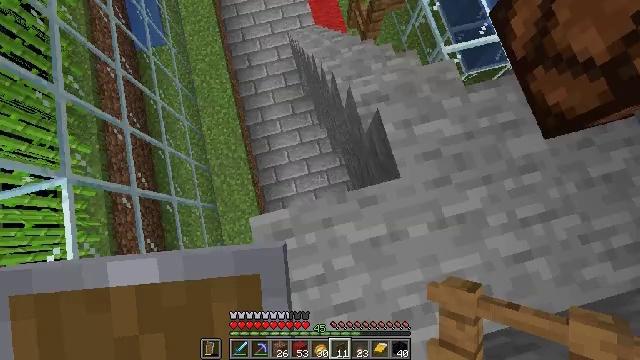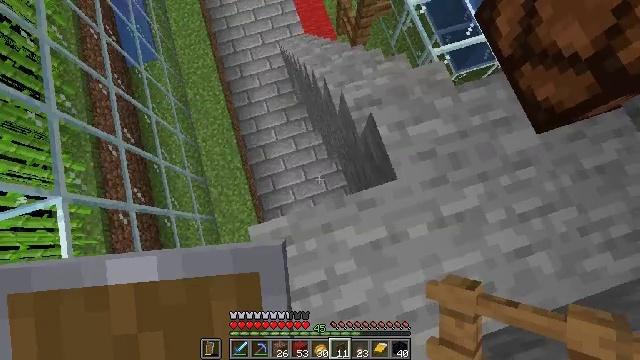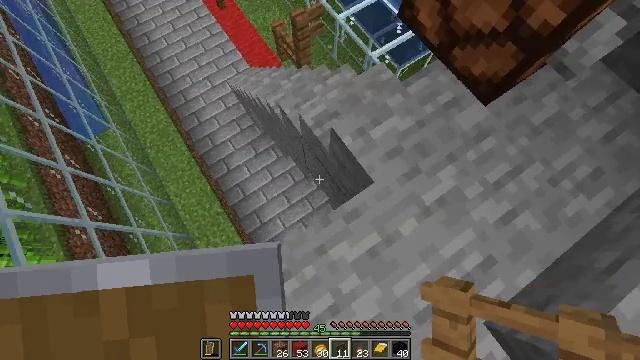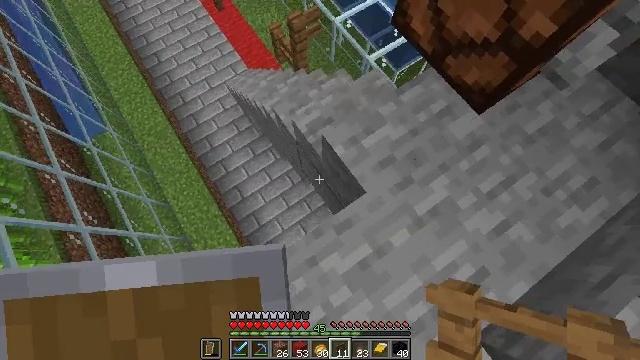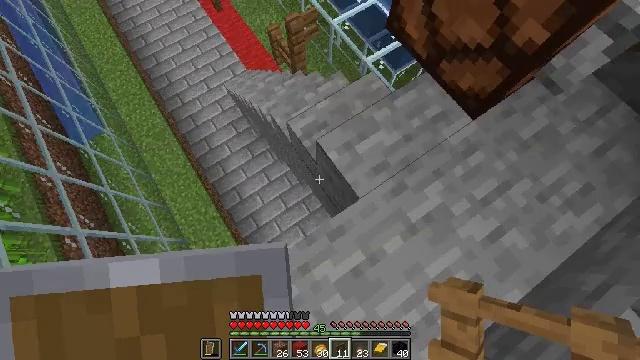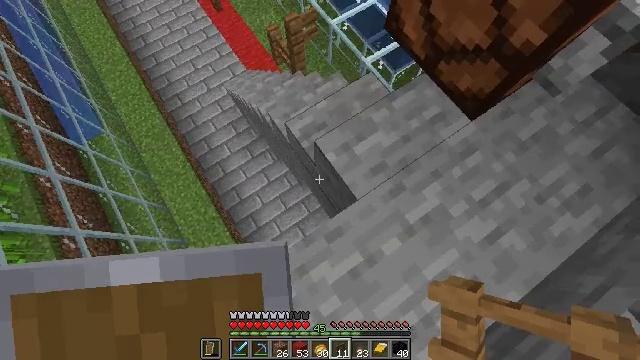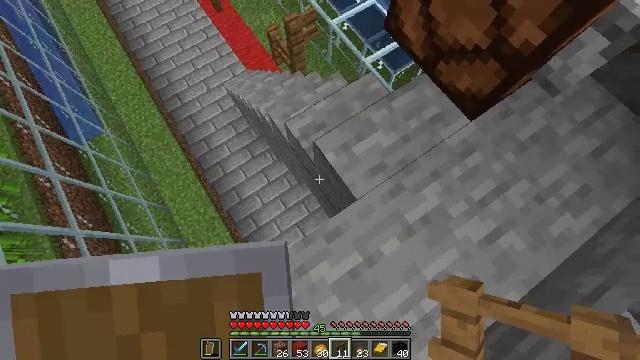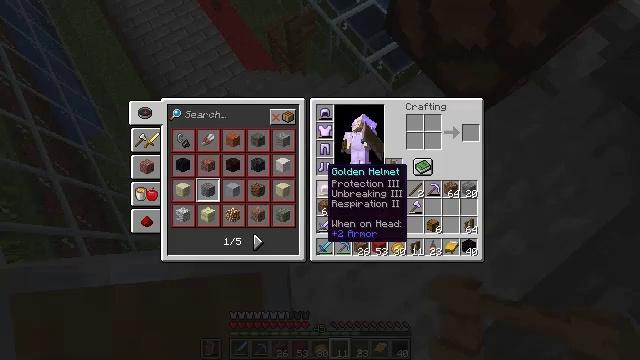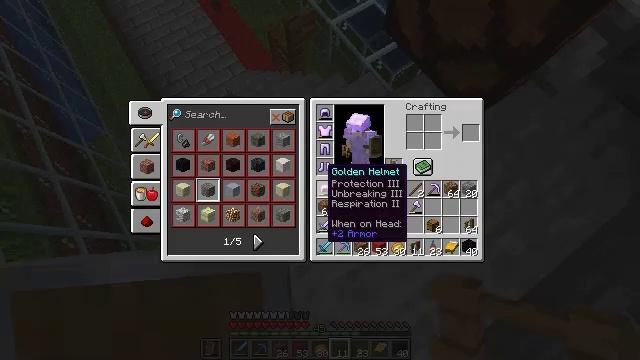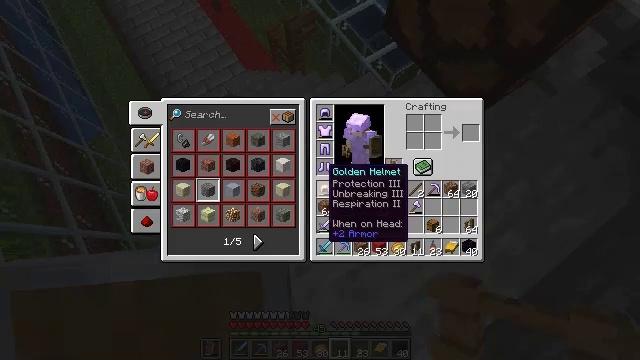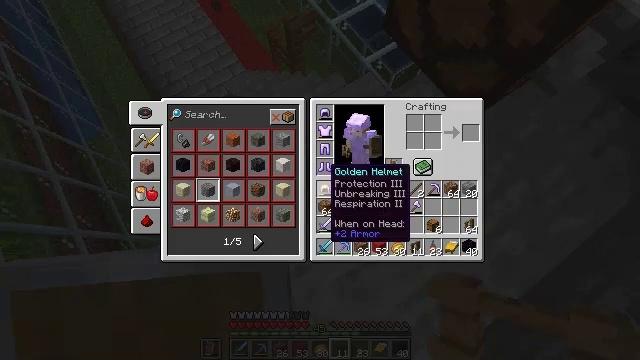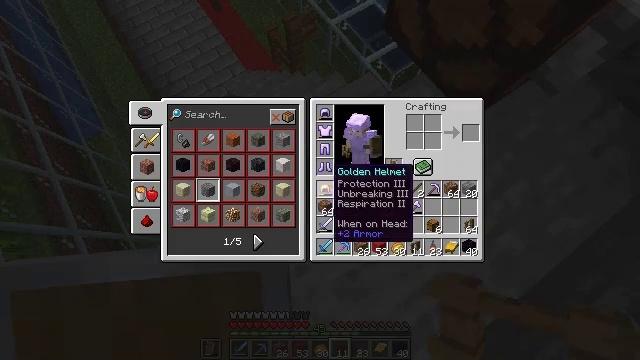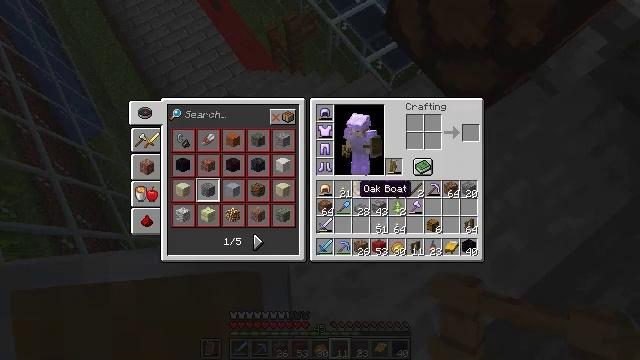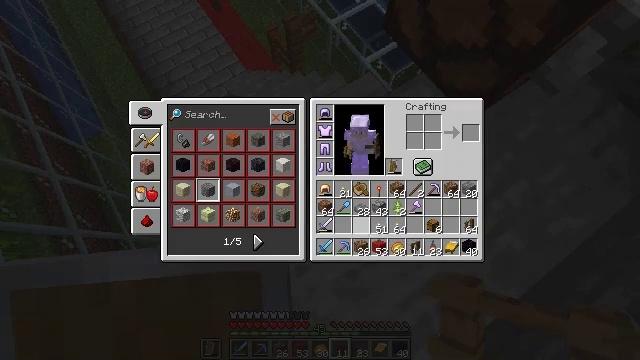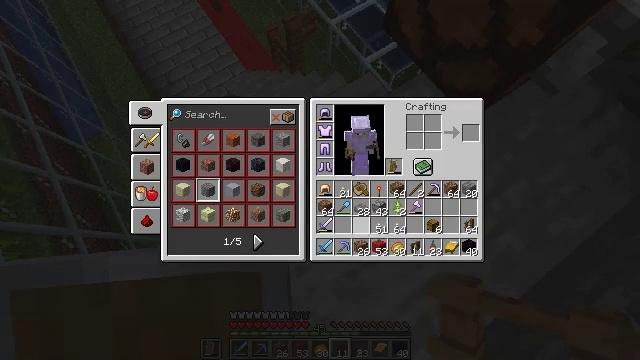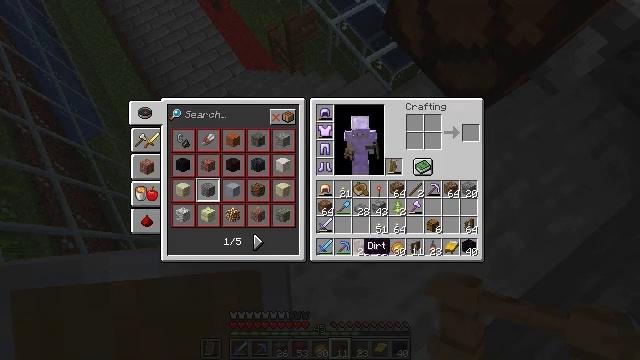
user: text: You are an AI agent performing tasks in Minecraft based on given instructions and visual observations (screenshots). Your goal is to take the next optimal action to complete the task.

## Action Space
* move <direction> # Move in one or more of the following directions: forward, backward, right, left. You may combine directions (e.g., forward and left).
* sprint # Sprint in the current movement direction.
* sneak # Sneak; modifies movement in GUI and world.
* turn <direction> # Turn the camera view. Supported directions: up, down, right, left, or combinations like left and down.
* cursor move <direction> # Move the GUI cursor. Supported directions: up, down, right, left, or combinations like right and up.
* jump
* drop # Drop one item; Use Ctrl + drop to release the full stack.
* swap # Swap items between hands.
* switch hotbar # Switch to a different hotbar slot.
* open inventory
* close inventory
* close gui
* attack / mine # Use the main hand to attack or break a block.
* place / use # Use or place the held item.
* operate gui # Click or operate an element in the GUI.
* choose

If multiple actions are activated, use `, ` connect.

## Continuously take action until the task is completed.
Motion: motion action
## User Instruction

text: Destroy the stone stairs to gather the blocks.
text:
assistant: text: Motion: no_op
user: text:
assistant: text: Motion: move forward and move right, turn right and up
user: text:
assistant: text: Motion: no_op
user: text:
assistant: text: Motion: no_op
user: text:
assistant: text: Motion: no_op
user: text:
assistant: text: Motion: no_op
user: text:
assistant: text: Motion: open inventory
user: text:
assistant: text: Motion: open inventory
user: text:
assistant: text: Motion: no_op
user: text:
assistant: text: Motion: no_op
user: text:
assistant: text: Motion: no_op
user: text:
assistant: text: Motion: cursor move right and down
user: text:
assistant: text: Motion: cursor move right and down
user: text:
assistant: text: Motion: cursor move down
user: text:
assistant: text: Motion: cursor move down
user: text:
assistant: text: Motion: no_op
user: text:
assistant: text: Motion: no_op
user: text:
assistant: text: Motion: no_op
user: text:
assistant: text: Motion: no_op
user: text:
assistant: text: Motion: no_op
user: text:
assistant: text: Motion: no_op
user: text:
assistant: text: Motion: no_op
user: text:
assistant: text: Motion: no_op
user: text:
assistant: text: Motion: no_op
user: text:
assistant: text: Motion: no_op
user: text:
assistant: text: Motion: no_op
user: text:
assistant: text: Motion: no_op
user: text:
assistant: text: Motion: no_op
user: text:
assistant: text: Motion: no_op
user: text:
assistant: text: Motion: no_op